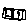
Label: square